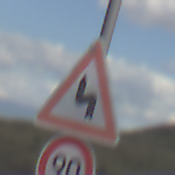
Verkehrszeichen: DoppelkurveZunaechstLinks
Zusatzzeichen unten: Geschwindigkeit90
Umgebung: Outdoor, Nature
Tageszeit: Midday
Wetter: PartlyCloudy
Licht: Natural
Jahreszeit: NotSpecified
Kontrast: LowContrast